Question: I want to update the column transe_date from int into date ..

'''
update fci
set fci.transe_date= convert(date,convert(varchar(8),transe_date));
'''
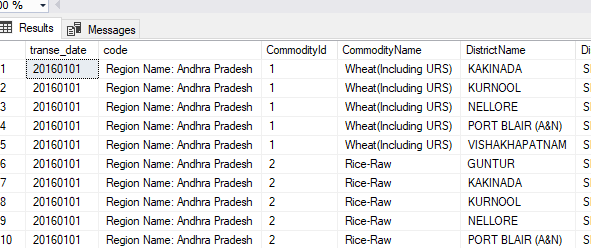
Answer: 1. Make a dummy column to hold data
2. Change data type of existing column
3. put all values back after converting using the column made
4. Drop the dummy column
5. Cleaning the new column
Script sample will be
'''
/*1*/
Alter Table FCI
Add tempcol DateTime
Go
/*2*/
update fci
set tempcol = convert(date,convert(varchar(8),transe_date));
/*3*/
Alter Table FCI
alter column transe_date DateTime
Go
/*4*/
update fci
set transe_date = tempcol;
/*5*/
Alter Table FCI
drop column tempcol
Go
'''
If the whole data is Date then directly converting the column type can do the job, the above process is the safe side process for start.